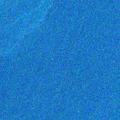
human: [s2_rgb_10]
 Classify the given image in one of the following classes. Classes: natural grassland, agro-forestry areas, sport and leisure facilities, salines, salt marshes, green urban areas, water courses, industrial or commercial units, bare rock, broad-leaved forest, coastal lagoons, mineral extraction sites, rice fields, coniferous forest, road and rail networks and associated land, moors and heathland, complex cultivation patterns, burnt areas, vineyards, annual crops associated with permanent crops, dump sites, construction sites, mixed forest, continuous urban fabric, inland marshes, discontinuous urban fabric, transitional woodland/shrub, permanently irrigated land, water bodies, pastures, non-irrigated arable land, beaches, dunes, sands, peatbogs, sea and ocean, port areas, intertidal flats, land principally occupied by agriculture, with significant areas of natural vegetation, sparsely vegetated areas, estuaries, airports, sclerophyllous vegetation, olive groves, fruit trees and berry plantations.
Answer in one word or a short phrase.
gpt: sea and ocean